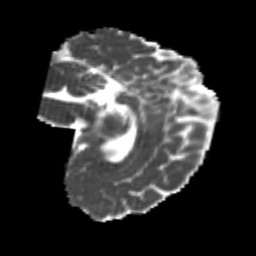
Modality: MD
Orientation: sagittal
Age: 22
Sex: female
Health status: healthy
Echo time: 0.074 s